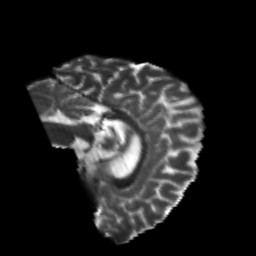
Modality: T2w
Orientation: sagittal
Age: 21
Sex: female
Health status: healthy
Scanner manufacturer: philips
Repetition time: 7.391 s
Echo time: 0.08599 s